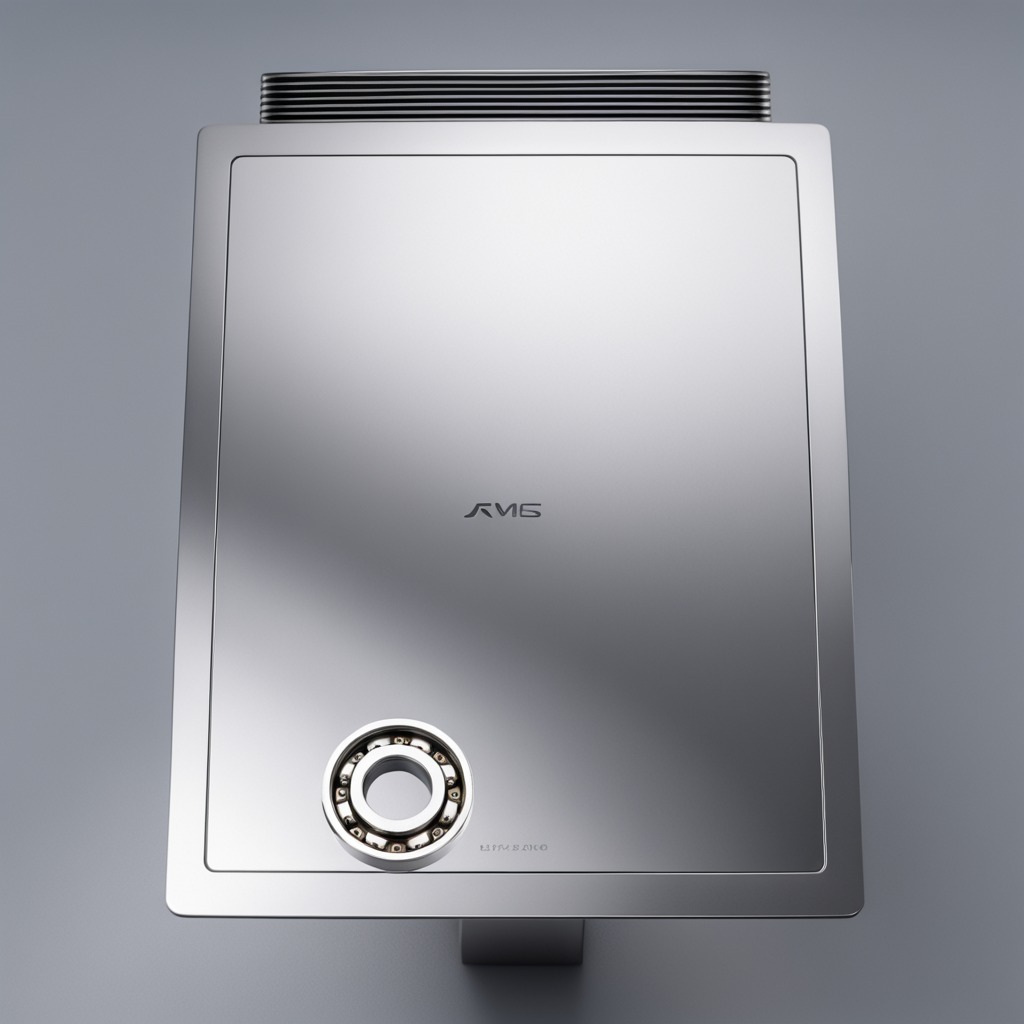
A metal ball bearing is lying on the stainless steel table in a high-end prototyping lab.